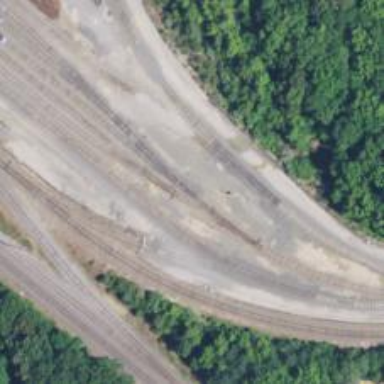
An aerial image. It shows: Railway yard in service.